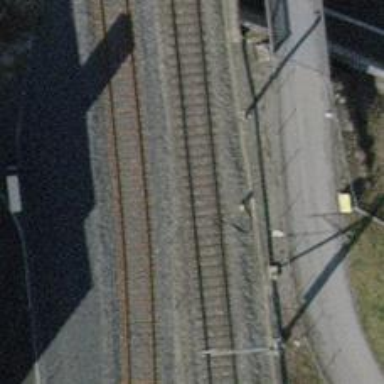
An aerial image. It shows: Railway bridge with electrified tracks and single rail.